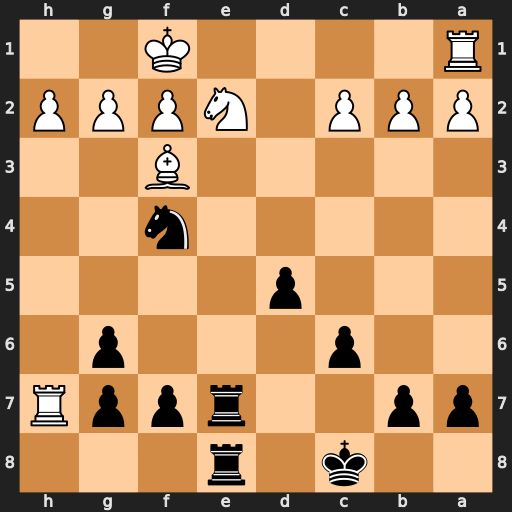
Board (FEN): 2k1r3/pp2rppR/2p3p1/3p4/5n2/5B2/PPP1NPPP/R4K2
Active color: b
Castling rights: -
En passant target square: -
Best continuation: Nxe2 Bxe2 Rxe2